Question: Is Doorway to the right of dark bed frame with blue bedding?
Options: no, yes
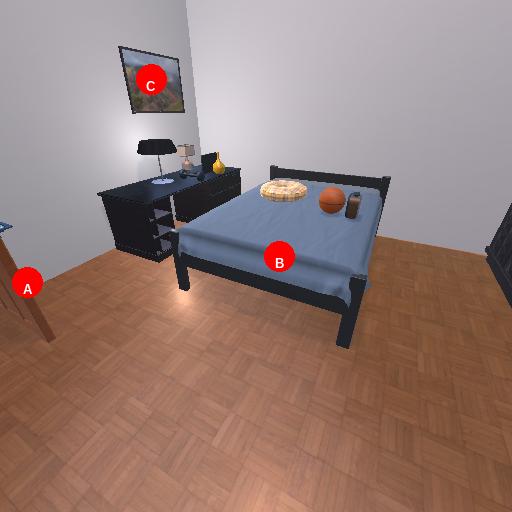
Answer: no